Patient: sex F, age 73
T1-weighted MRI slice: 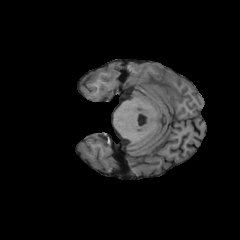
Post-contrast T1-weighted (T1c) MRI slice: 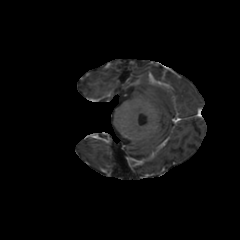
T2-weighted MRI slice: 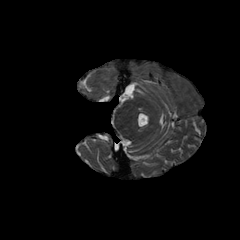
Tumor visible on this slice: no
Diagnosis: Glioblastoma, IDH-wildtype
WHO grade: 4